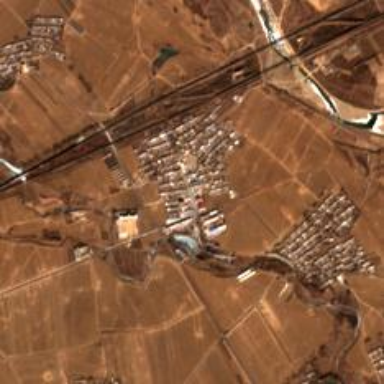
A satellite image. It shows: Ethnic township within town.